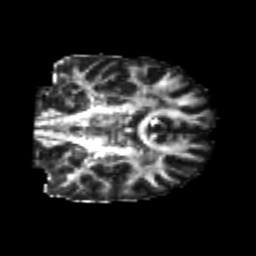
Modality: FA
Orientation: coronal
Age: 25
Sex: male
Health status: healthy
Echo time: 0.074 s